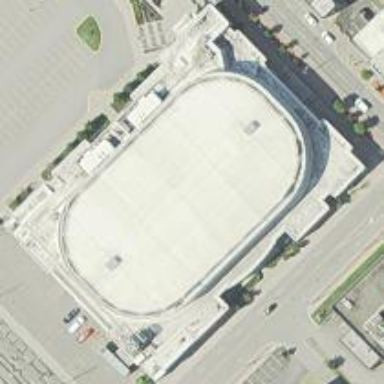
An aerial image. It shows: Hockey stadium building used for leisure activities.